The plot is a Hilbert-envelope spectrum of a rotating bearing's acceleration signal, annotated with the bearing's characteristic defect frequencies. Determine the bearing's health state. Answer with exactly one of: normal, inner_race, outer_race, ball.
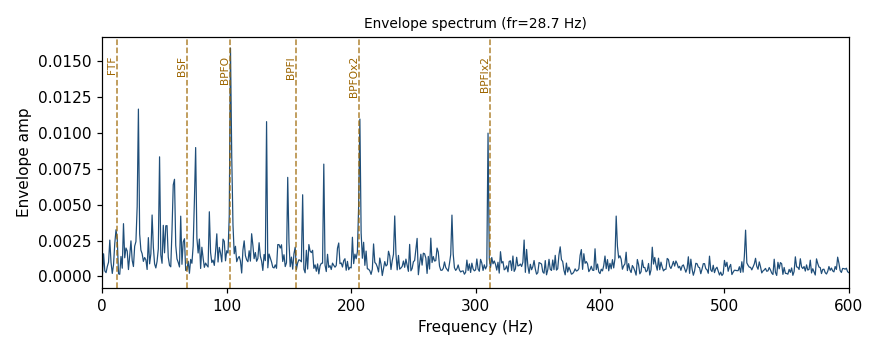
Answer: outer_race